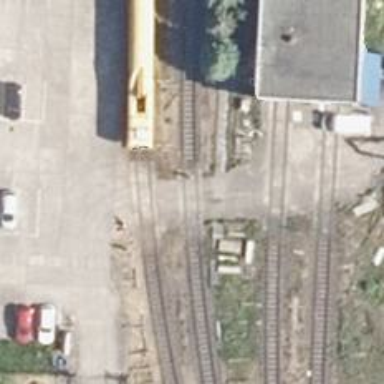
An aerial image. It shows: Level crossing along the railway.